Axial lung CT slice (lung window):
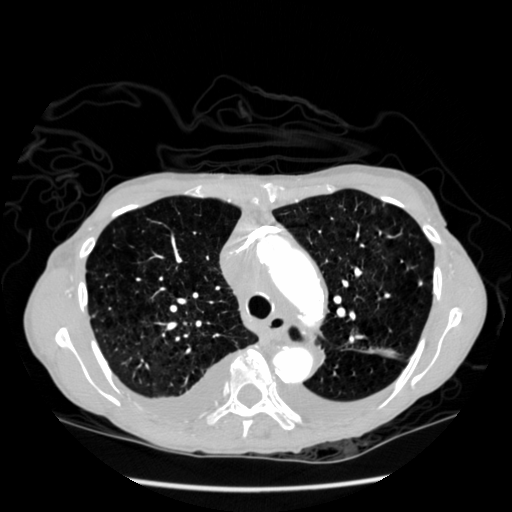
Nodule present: no